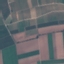
Land use / land cover class: PermanentCrop